Question: Count the number of objects in the diagram.
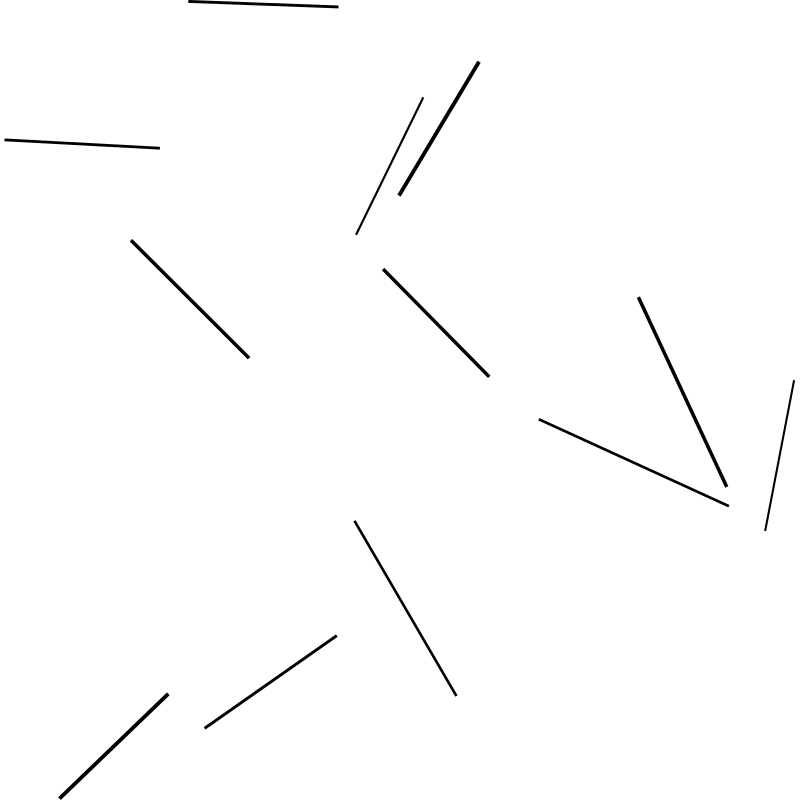
Answer: 12